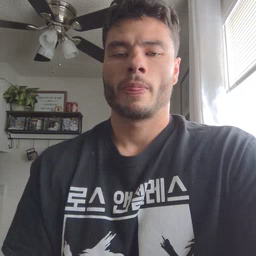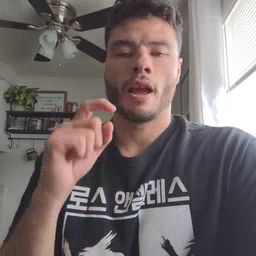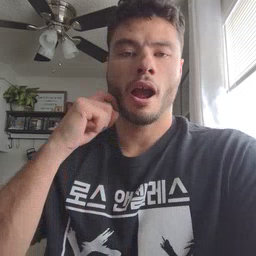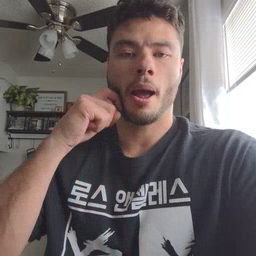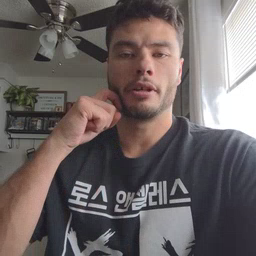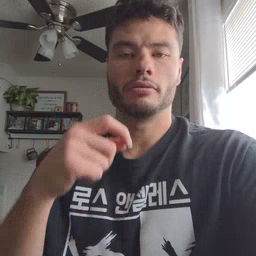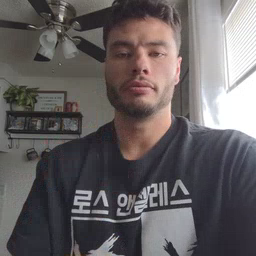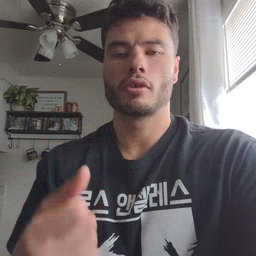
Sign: apple